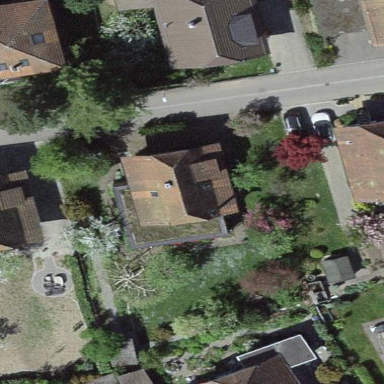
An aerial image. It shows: Residential building.